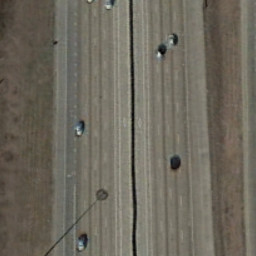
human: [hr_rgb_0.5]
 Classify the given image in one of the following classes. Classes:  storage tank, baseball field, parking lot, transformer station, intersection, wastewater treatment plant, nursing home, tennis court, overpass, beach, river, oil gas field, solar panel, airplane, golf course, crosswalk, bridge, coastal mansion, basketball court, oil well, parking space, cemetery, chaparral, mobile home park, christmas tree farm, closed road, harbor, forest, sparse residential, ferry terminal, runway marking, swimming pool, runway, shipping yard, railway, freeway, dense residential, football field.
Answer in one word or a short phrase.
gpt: freeway